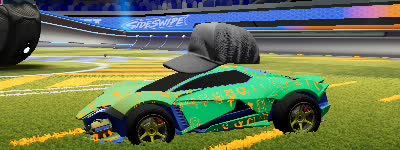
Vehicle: werewolf